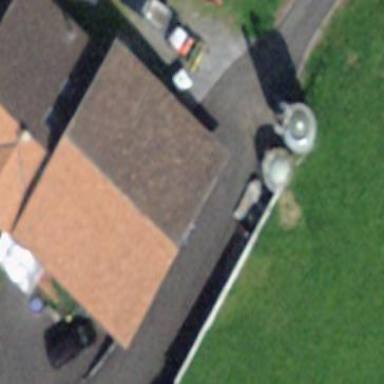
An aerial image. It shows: Farm building.